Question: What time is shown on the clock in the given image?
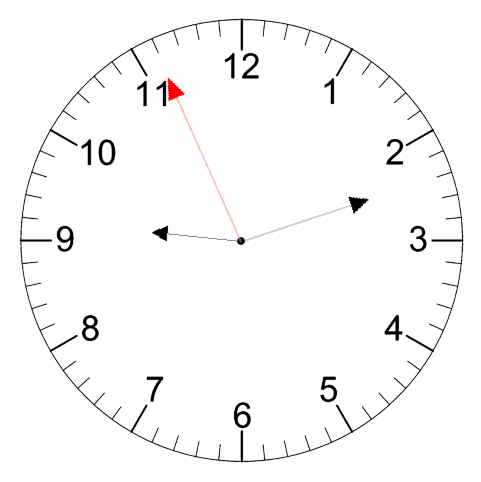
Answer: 09:11:56